Interaction volume radius: 10 \u00c5
Interaction volume height: 10 \u00c5
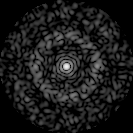
Disorder parameter: 0.8626